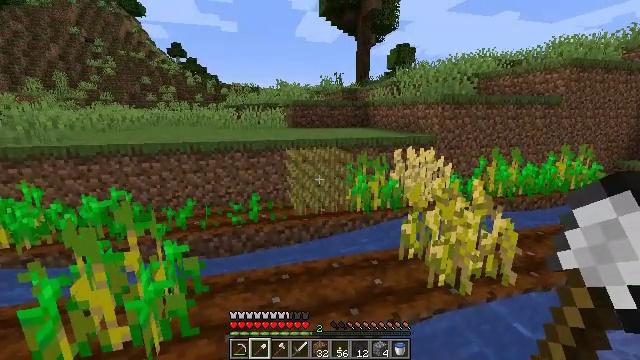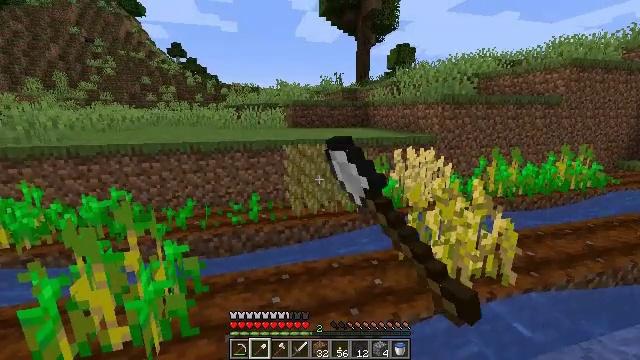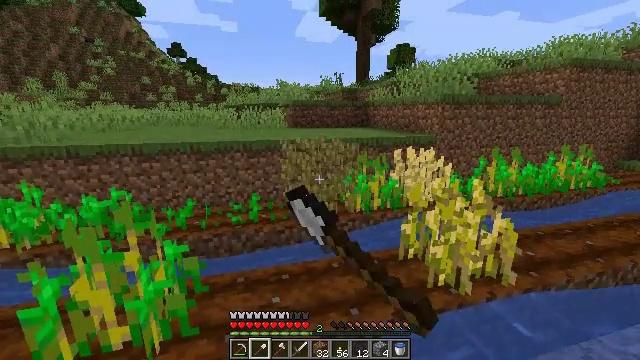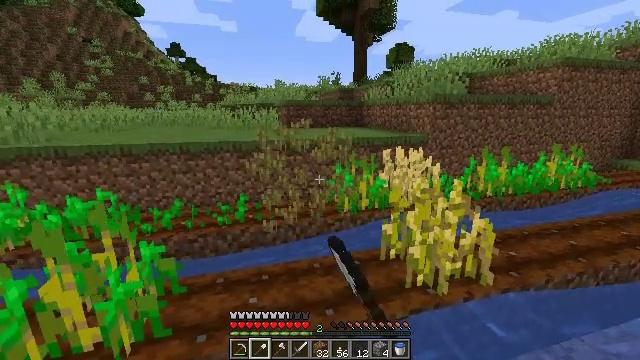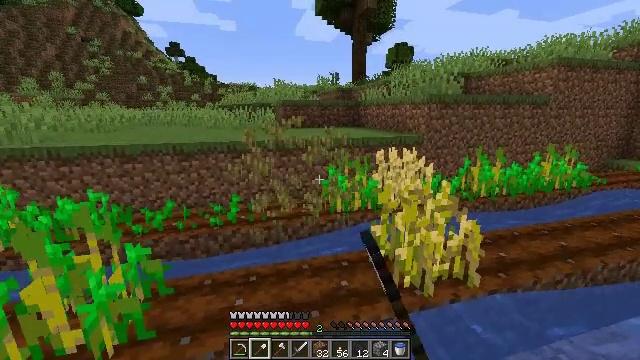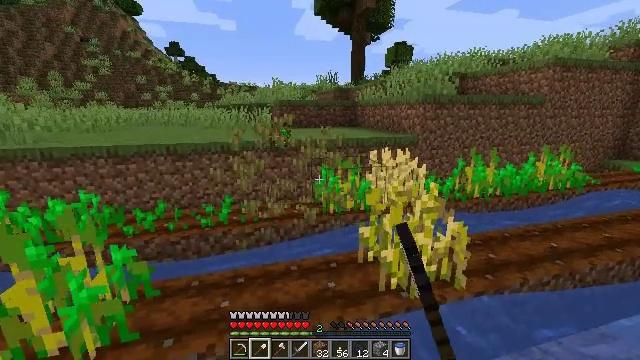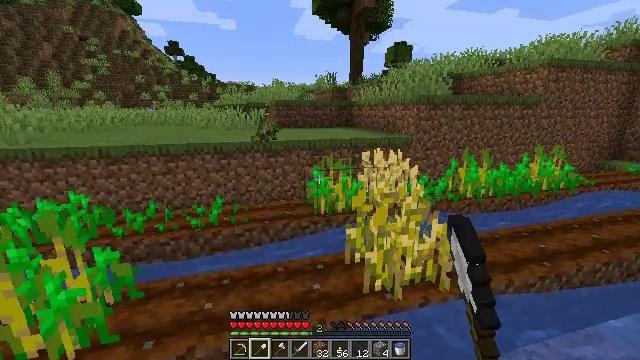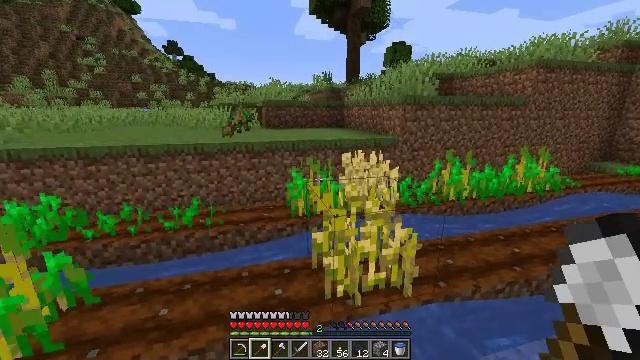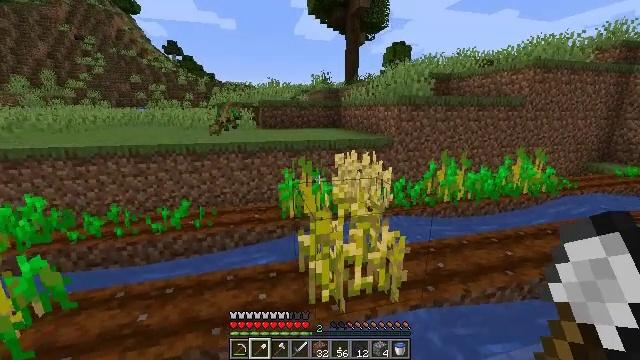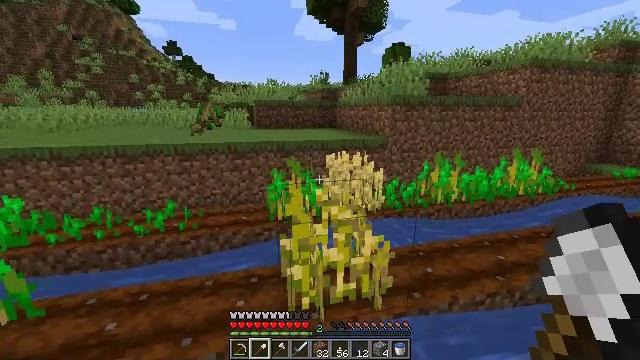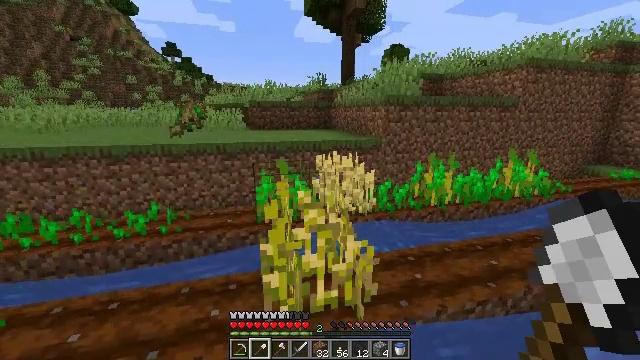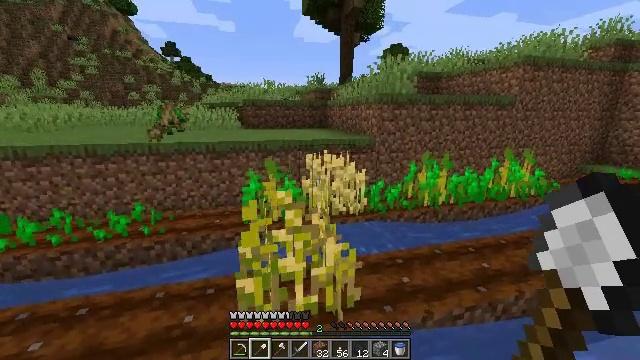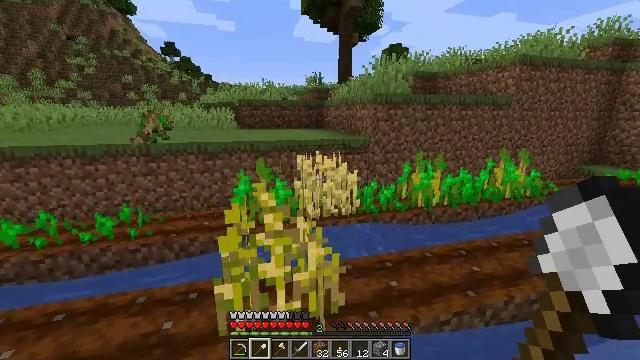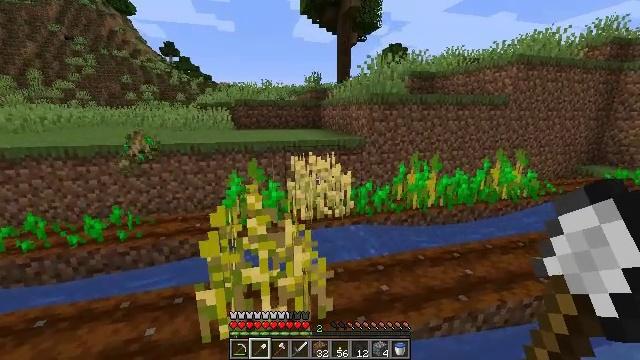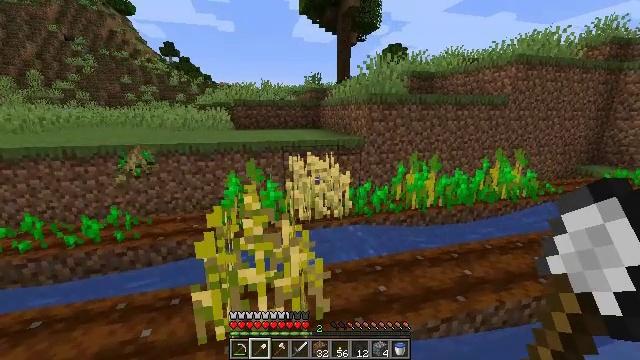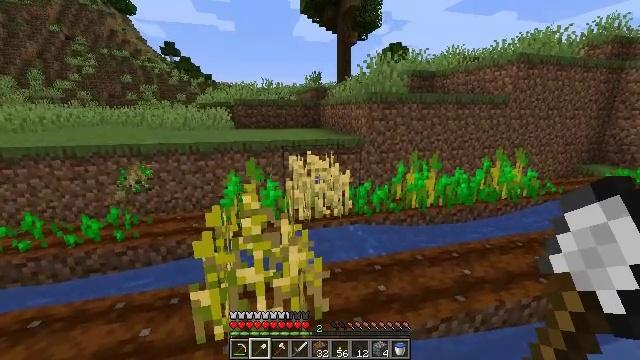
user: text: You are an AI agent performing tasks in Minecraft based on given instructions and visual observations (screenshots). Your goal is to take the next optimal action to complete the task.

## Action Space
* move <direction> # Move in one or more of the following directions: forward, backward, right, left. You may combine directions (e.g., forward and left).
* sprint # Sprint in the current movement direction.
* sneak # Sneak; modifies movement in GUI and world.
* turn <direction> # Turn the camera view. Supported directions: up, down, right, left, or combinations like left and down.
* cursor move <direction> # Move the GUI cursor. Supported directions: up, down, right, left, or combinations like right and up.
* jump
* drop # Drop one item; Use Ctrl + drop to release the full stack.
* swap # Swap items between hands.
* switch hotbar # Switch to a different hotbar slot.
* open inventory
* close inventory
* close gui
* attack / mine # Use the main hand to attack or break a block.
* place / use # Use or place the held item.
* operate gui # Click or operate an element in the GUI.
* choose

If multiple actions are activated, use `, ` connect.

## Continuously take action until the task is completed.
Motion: motion action
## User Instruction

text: Harvest wheat from the field.
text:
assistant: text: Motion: attack / mine
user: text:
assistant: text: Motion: move right, attack / mine
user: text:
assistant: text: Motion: move right
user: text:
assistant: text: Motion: move right
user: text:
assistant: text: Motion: move right
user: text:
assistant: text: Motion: move right
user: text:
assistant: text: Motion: move forward and move right
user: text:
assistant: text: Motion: move forward and move right
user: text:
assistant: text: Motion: move forward and move right
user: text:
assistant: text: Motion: move forward and move right
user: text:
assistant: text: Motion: move right
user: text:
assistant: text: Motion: no_op
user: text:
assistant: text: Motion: no_op
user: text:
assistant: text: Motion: no_op
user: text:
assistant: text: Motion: no_op
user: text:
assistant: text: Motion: no_op
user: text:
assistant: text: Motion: no_op
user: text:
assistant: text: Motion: no_op
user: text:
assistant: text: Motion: attack / mine
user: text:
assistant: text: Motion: attack / mine
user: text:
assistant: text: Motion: attack / mine
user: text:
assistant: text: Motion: move right
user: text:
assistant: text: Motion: move right
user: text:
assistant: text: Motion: no_op